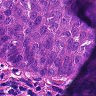
Metastatic tissue present: yes